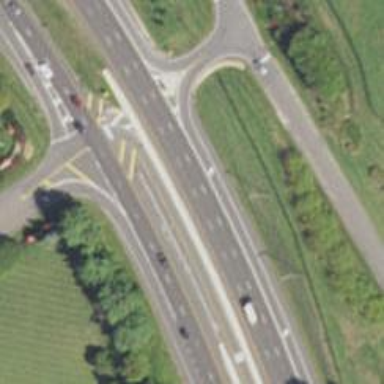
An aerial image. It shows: Motorway junction.